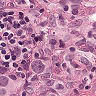
Metastatic tissue present: yes